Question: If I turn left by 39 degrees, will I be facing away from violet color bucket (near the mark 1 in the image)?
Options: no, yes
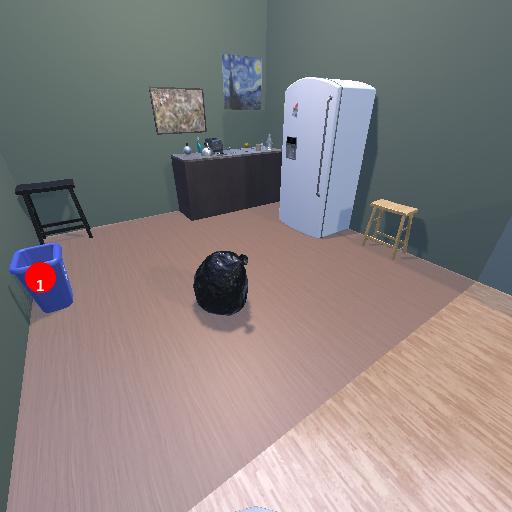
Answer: no